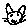
Label: cat